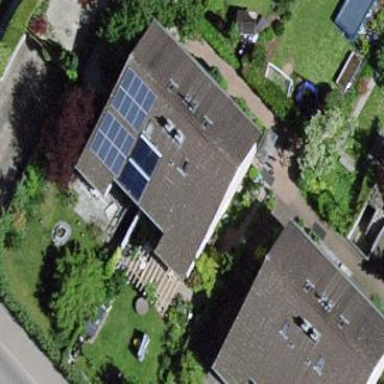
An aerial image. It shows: Semi-detached house.